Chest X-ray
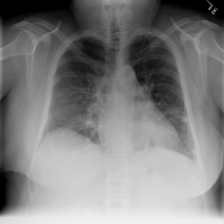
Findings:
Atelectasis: positive
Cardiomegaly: negative
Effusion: negative
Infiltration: positive
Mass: negative
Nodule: negative
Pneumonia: negative
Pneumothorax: negative
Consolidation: negative
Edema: negative
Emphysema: negative
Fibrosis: negative
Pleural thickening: negative
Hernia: negative